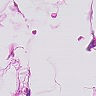
Metastatic tissue present: no